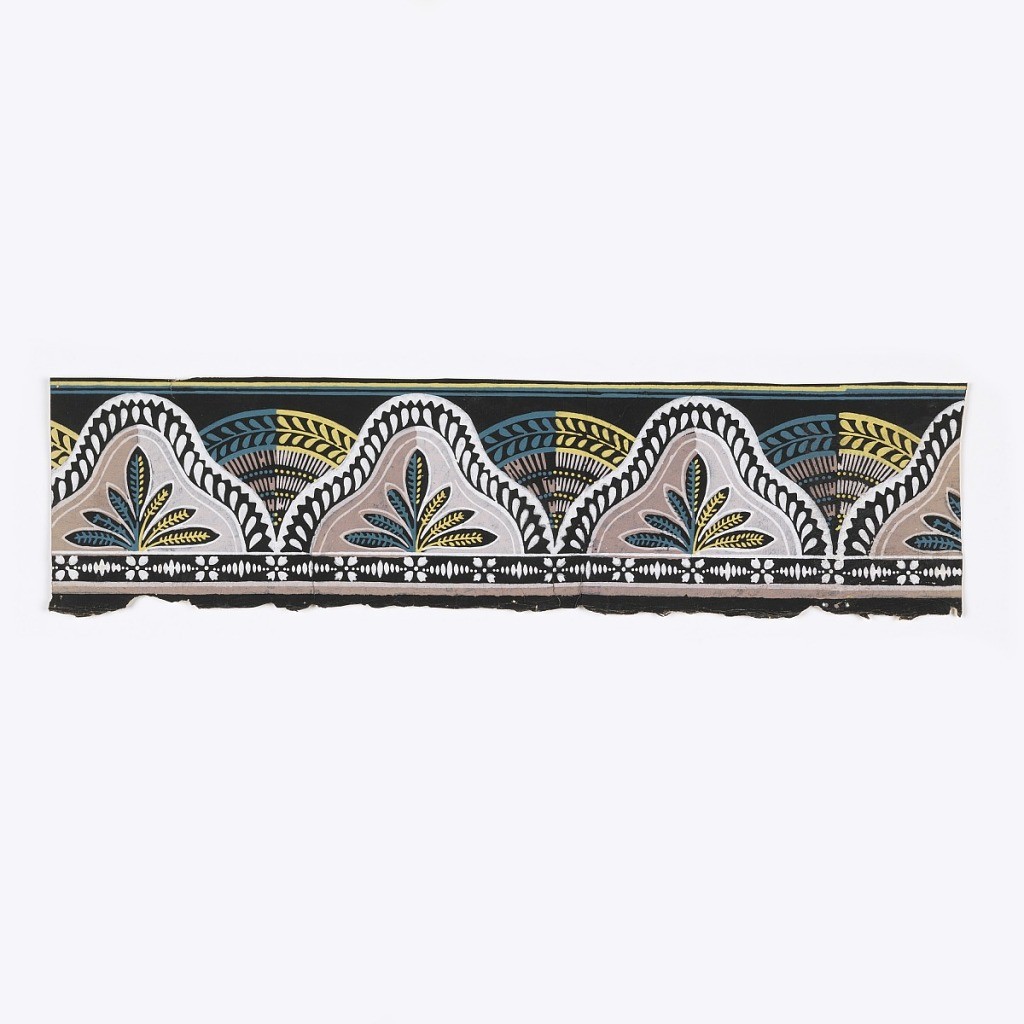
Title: Border
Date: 1800–1820
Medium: Block-printed on handmade paper
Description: A single row of ogival shapes with twisted rope edges, side by side, in the foreground. Each shape contains a foliate sprig. Between, and appearing behind, each of these shapes is a circular motif with a band of laurel leaves. Printed in shades of light brown, teal, ocher and white against a black background.

H#612